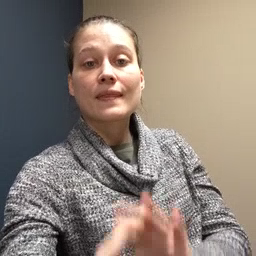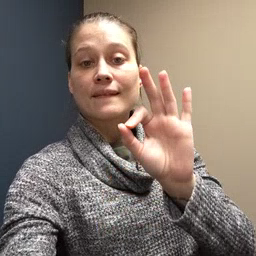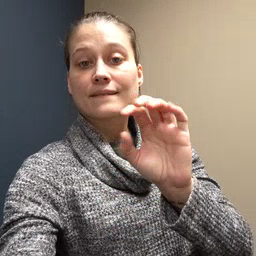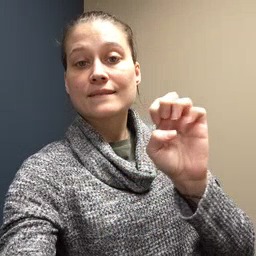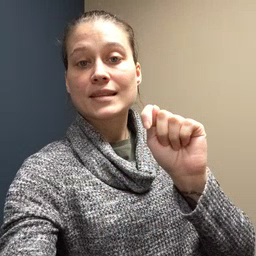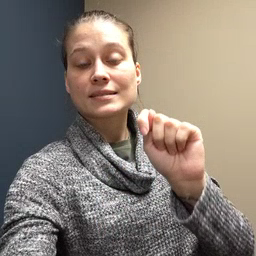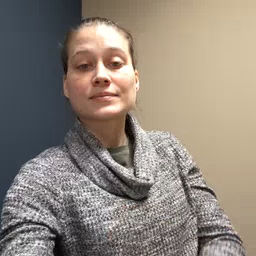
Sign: feet